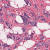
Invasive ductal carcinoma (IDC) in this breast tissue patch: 1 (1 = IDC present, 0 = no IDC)